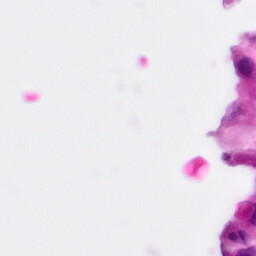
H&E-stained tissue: Pancreatic